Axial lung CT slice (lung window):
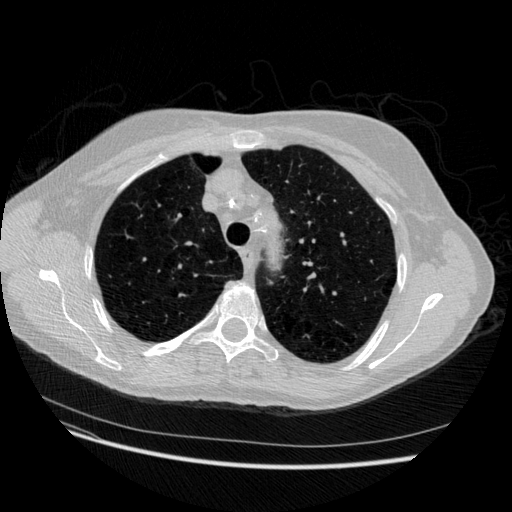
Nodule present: no